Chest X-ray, AP view. Patient: 61 years old, sex F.
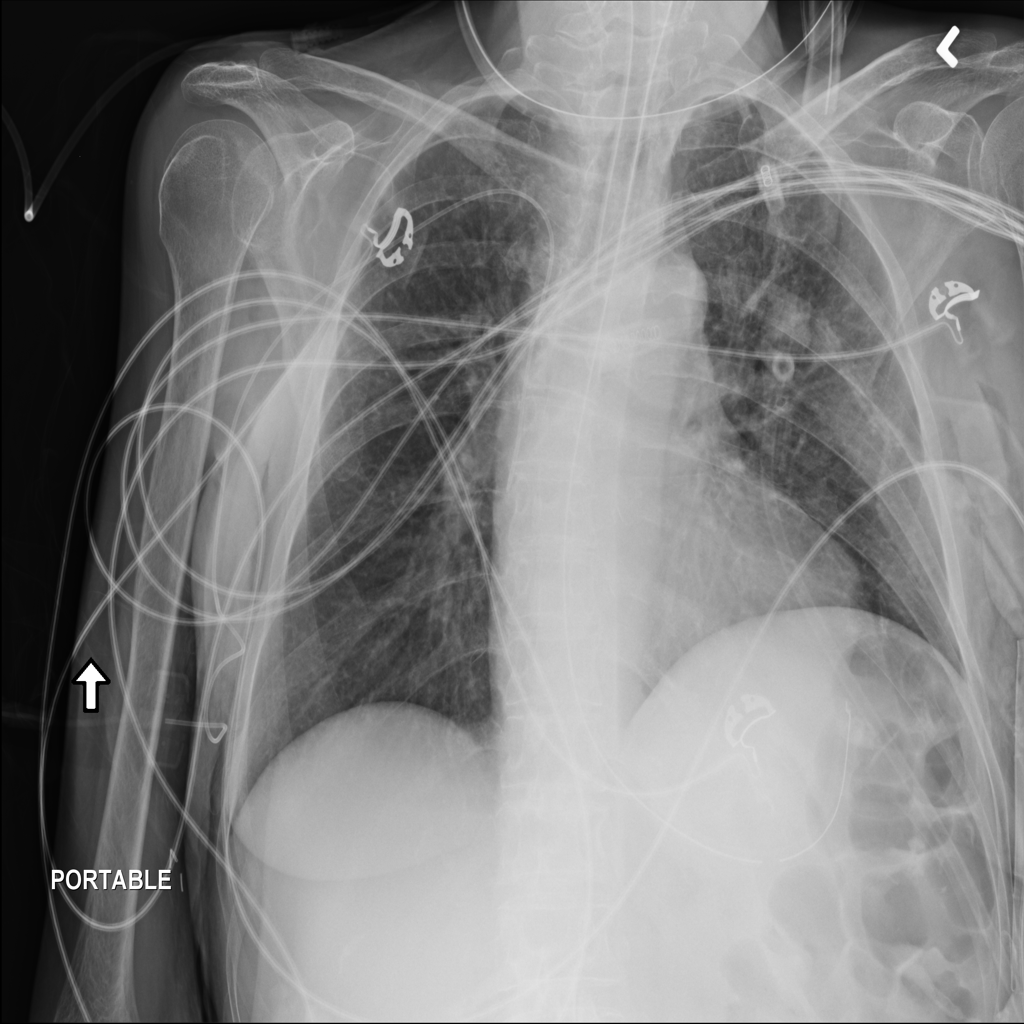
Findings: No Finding